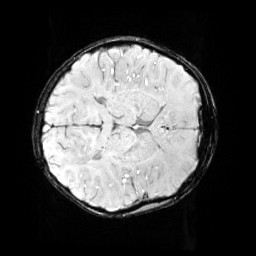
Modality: SWI
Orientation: axial
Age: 9
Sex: male
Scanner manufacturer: siemens
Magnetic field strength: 3 T
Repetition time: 0.027 s
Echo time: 0.02 s